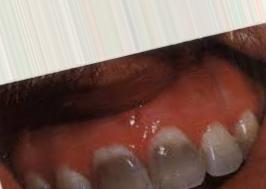
Condition: Tooth Discoloration